Interaction volume radius: 5 \u00c5
Interaction volume height: 15 \u00c5
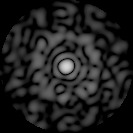
Disorder parameter: 0.8631